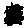
Label: moon